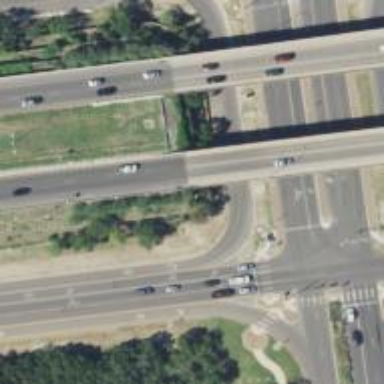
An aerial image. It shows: Secondary link road.